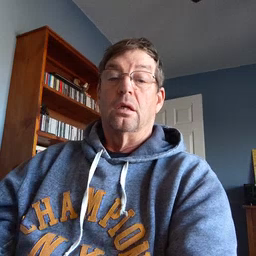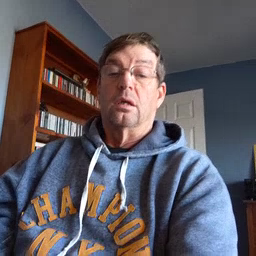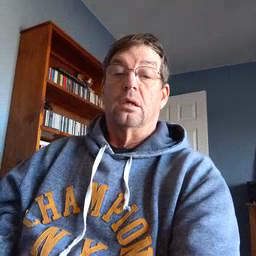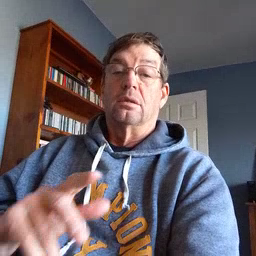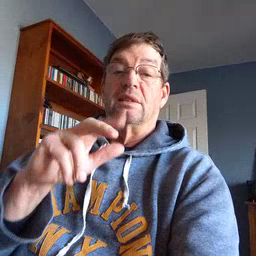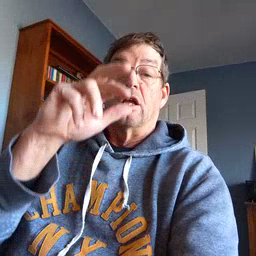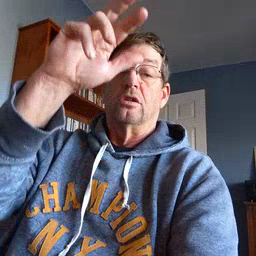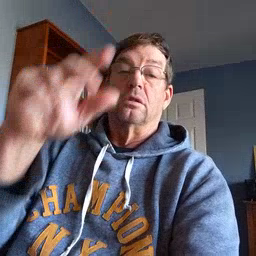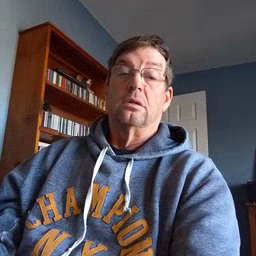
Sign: stairs